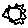
Label: sun